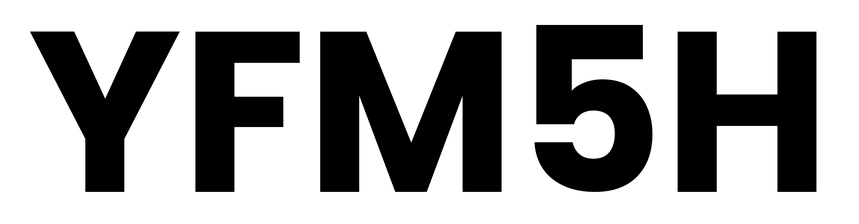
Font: Poppins-Bold